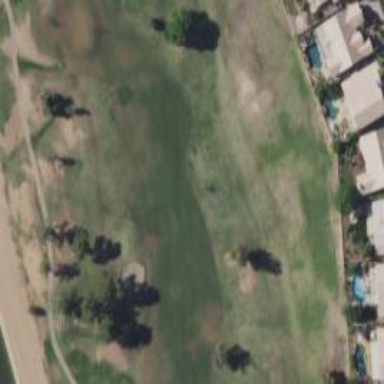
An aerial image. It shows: Grassy area designated as golf fairway.